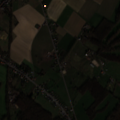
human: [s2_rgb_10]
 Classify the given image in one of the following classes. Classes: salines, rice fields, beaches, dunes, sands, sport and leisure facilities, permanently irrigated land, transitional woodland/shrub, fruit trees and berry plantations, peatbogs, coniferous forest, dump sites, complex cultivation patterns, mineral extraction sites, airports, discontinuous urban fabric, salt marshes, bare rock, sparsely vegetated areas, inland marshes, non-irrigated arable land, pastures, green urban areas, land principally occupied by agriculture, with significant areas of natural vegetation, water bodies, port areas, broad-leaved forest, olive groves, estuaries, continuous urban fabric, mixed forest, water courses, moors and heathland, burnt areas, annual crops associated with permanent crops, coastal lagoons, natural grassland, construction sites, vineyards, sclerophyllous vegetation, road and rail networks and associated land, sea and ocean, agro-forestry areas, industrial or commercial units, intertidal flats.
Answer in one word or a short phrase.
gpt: discontinuous urban fabric, sport and leisure facilities, non-irrigated arable land, pastures, broad-leaved forest, mixed forest